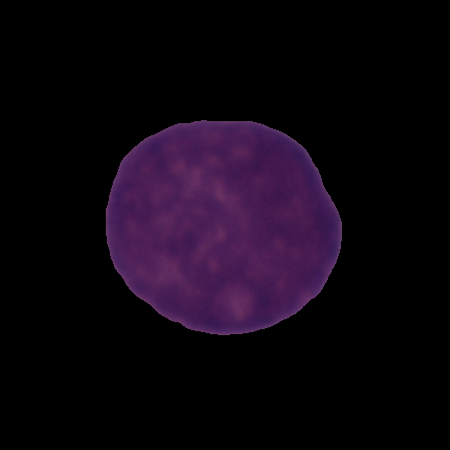
Label: healthy